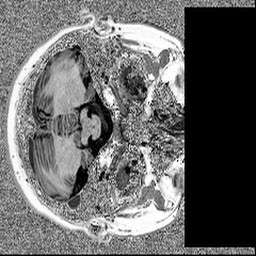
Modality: MP2RAGE
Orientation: axial
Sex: female